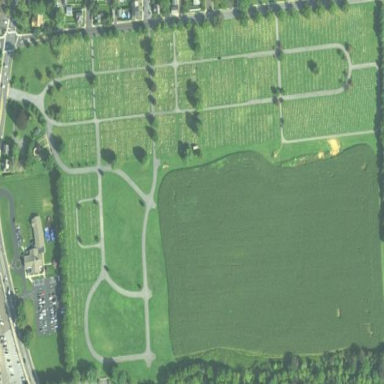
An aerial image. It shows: Cemetery.